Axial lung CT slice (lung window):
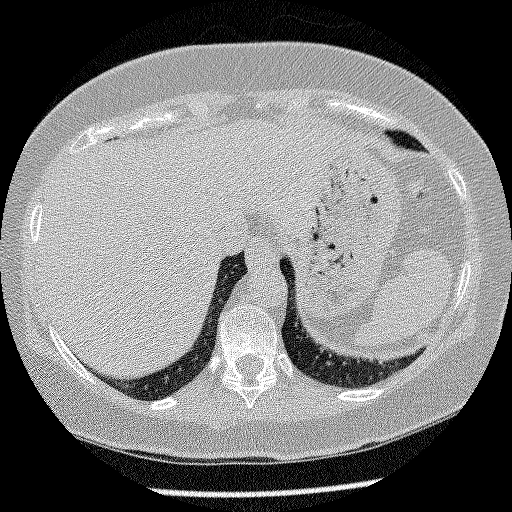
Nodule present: no